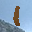
Label: 1